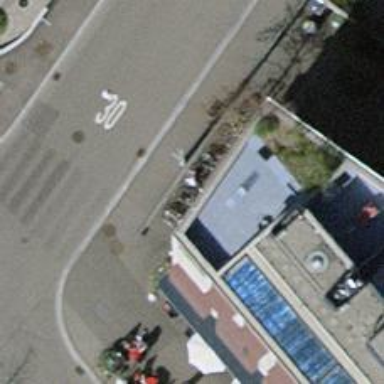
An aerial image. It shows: Bicycle parking facility.